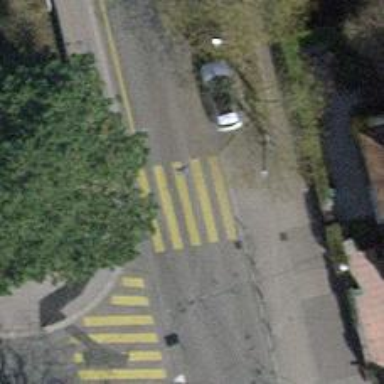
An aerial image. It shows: Uncontrolled zebra crossing on the road.